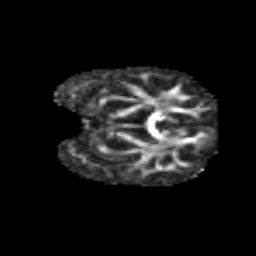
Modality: FA
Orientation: coronal
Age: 6
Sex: female
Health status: healthy